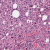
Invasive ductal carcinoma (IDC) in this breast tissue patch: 1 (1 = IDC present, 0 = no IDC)